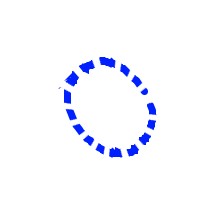
Shape: circle